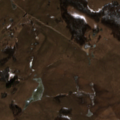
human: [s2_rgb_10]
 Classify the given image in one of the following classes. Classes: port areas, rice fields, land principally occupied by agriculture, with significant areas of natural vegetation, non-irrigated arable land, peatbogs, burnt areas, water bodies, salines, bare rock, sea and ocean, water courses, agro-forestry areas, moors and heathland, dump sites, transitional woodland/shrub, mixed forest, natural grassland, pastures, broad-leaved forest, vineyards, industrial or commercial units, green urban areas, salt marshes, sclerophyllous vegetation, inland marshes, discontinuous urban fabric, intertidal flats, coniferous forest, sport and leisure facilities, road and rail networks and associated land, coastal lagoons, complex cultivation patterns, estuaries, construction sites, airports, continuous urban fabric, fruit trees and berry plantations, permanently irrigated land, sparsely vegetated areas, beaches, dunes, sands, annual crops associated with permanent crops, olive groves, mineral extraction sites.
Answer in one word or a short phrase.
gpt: non-irrigated arable land, pastures, complex cultivation patterns, land principally occupied by agriculture, with significant areas of natural vegetation, broad-leaved forest